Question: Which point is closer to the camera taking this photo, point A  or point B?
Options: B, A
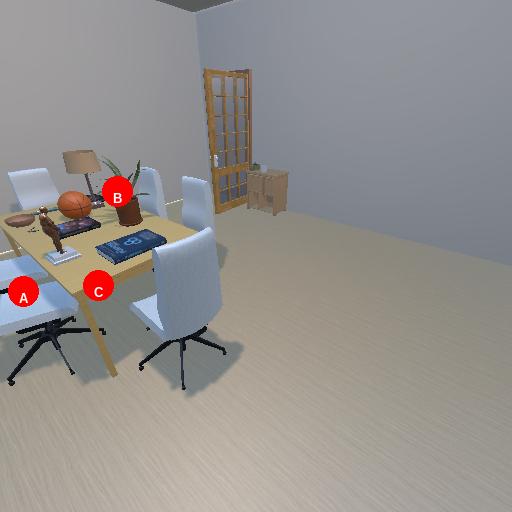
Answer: B